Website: macys
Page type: customer-info-address
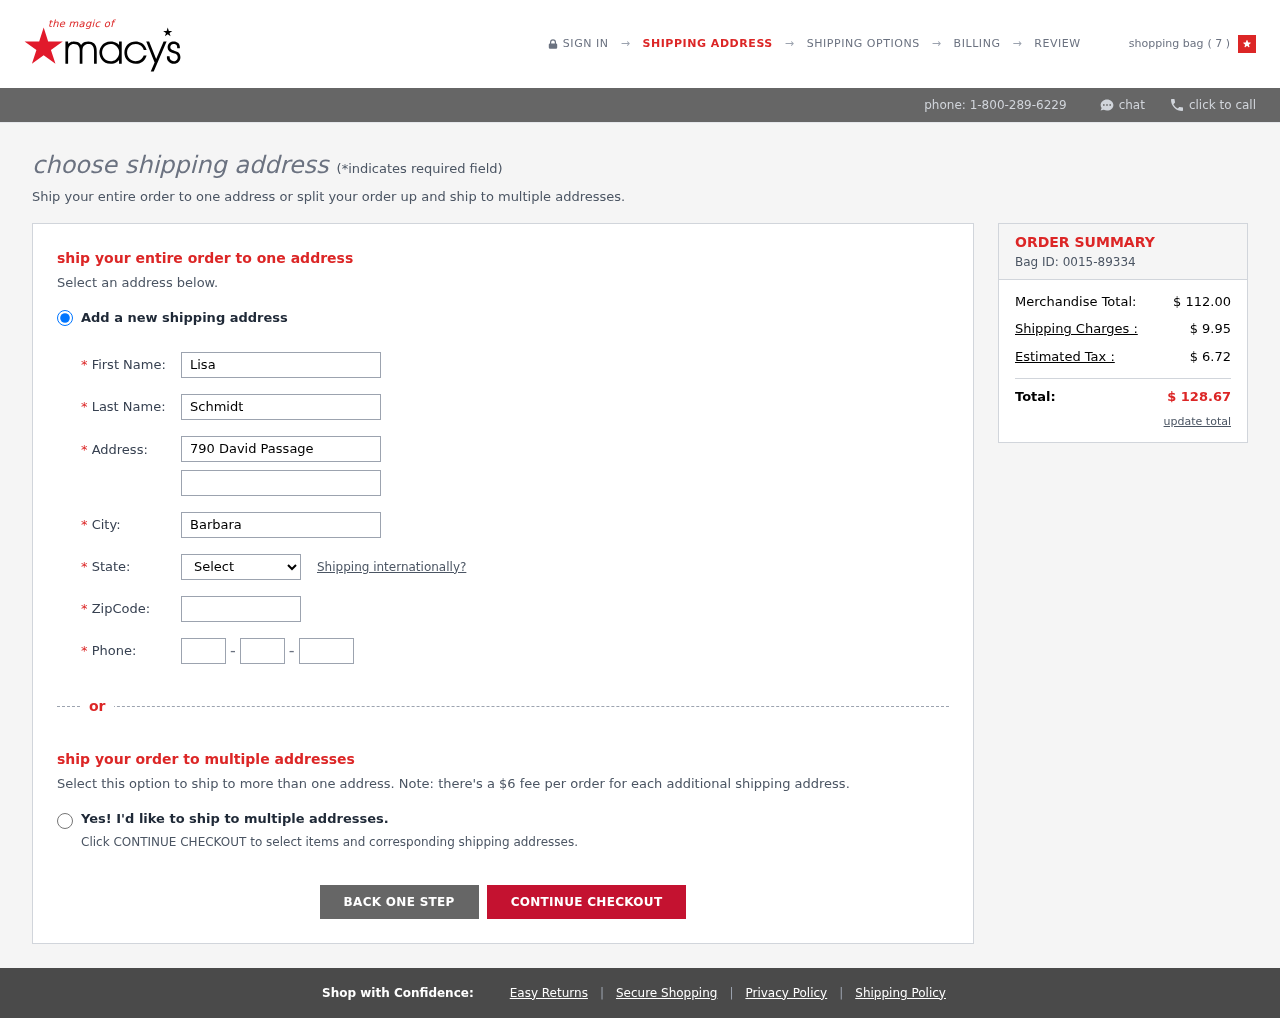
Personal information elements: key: PII_CITY
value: Barbarachester
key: PII_FIRSTNAME
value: Lisa
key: PII_LASTNAME
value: Schmidt
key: PII_PHONE_AREA
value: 599
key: PII_PHONE_PREFIX
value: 777
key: PII_PHONE_SUFFIX
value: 9411
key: PII_POSTCODE
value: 62104
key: PII_STATE_ABBR
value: IN
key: PII_STREET
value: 790 David Passage
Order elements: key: ORDER_NUM_ITEMS
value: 7
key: ORDER_ID
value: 0015-89334
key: ORDER_SUBTOTAL
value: $ 112.00
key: ORDER_SHIPPING_COST
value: $ 9.95
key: ORDER_TAX
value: $ 6.72
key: ORDER_TOTAL
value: $ 128.67